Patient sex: M
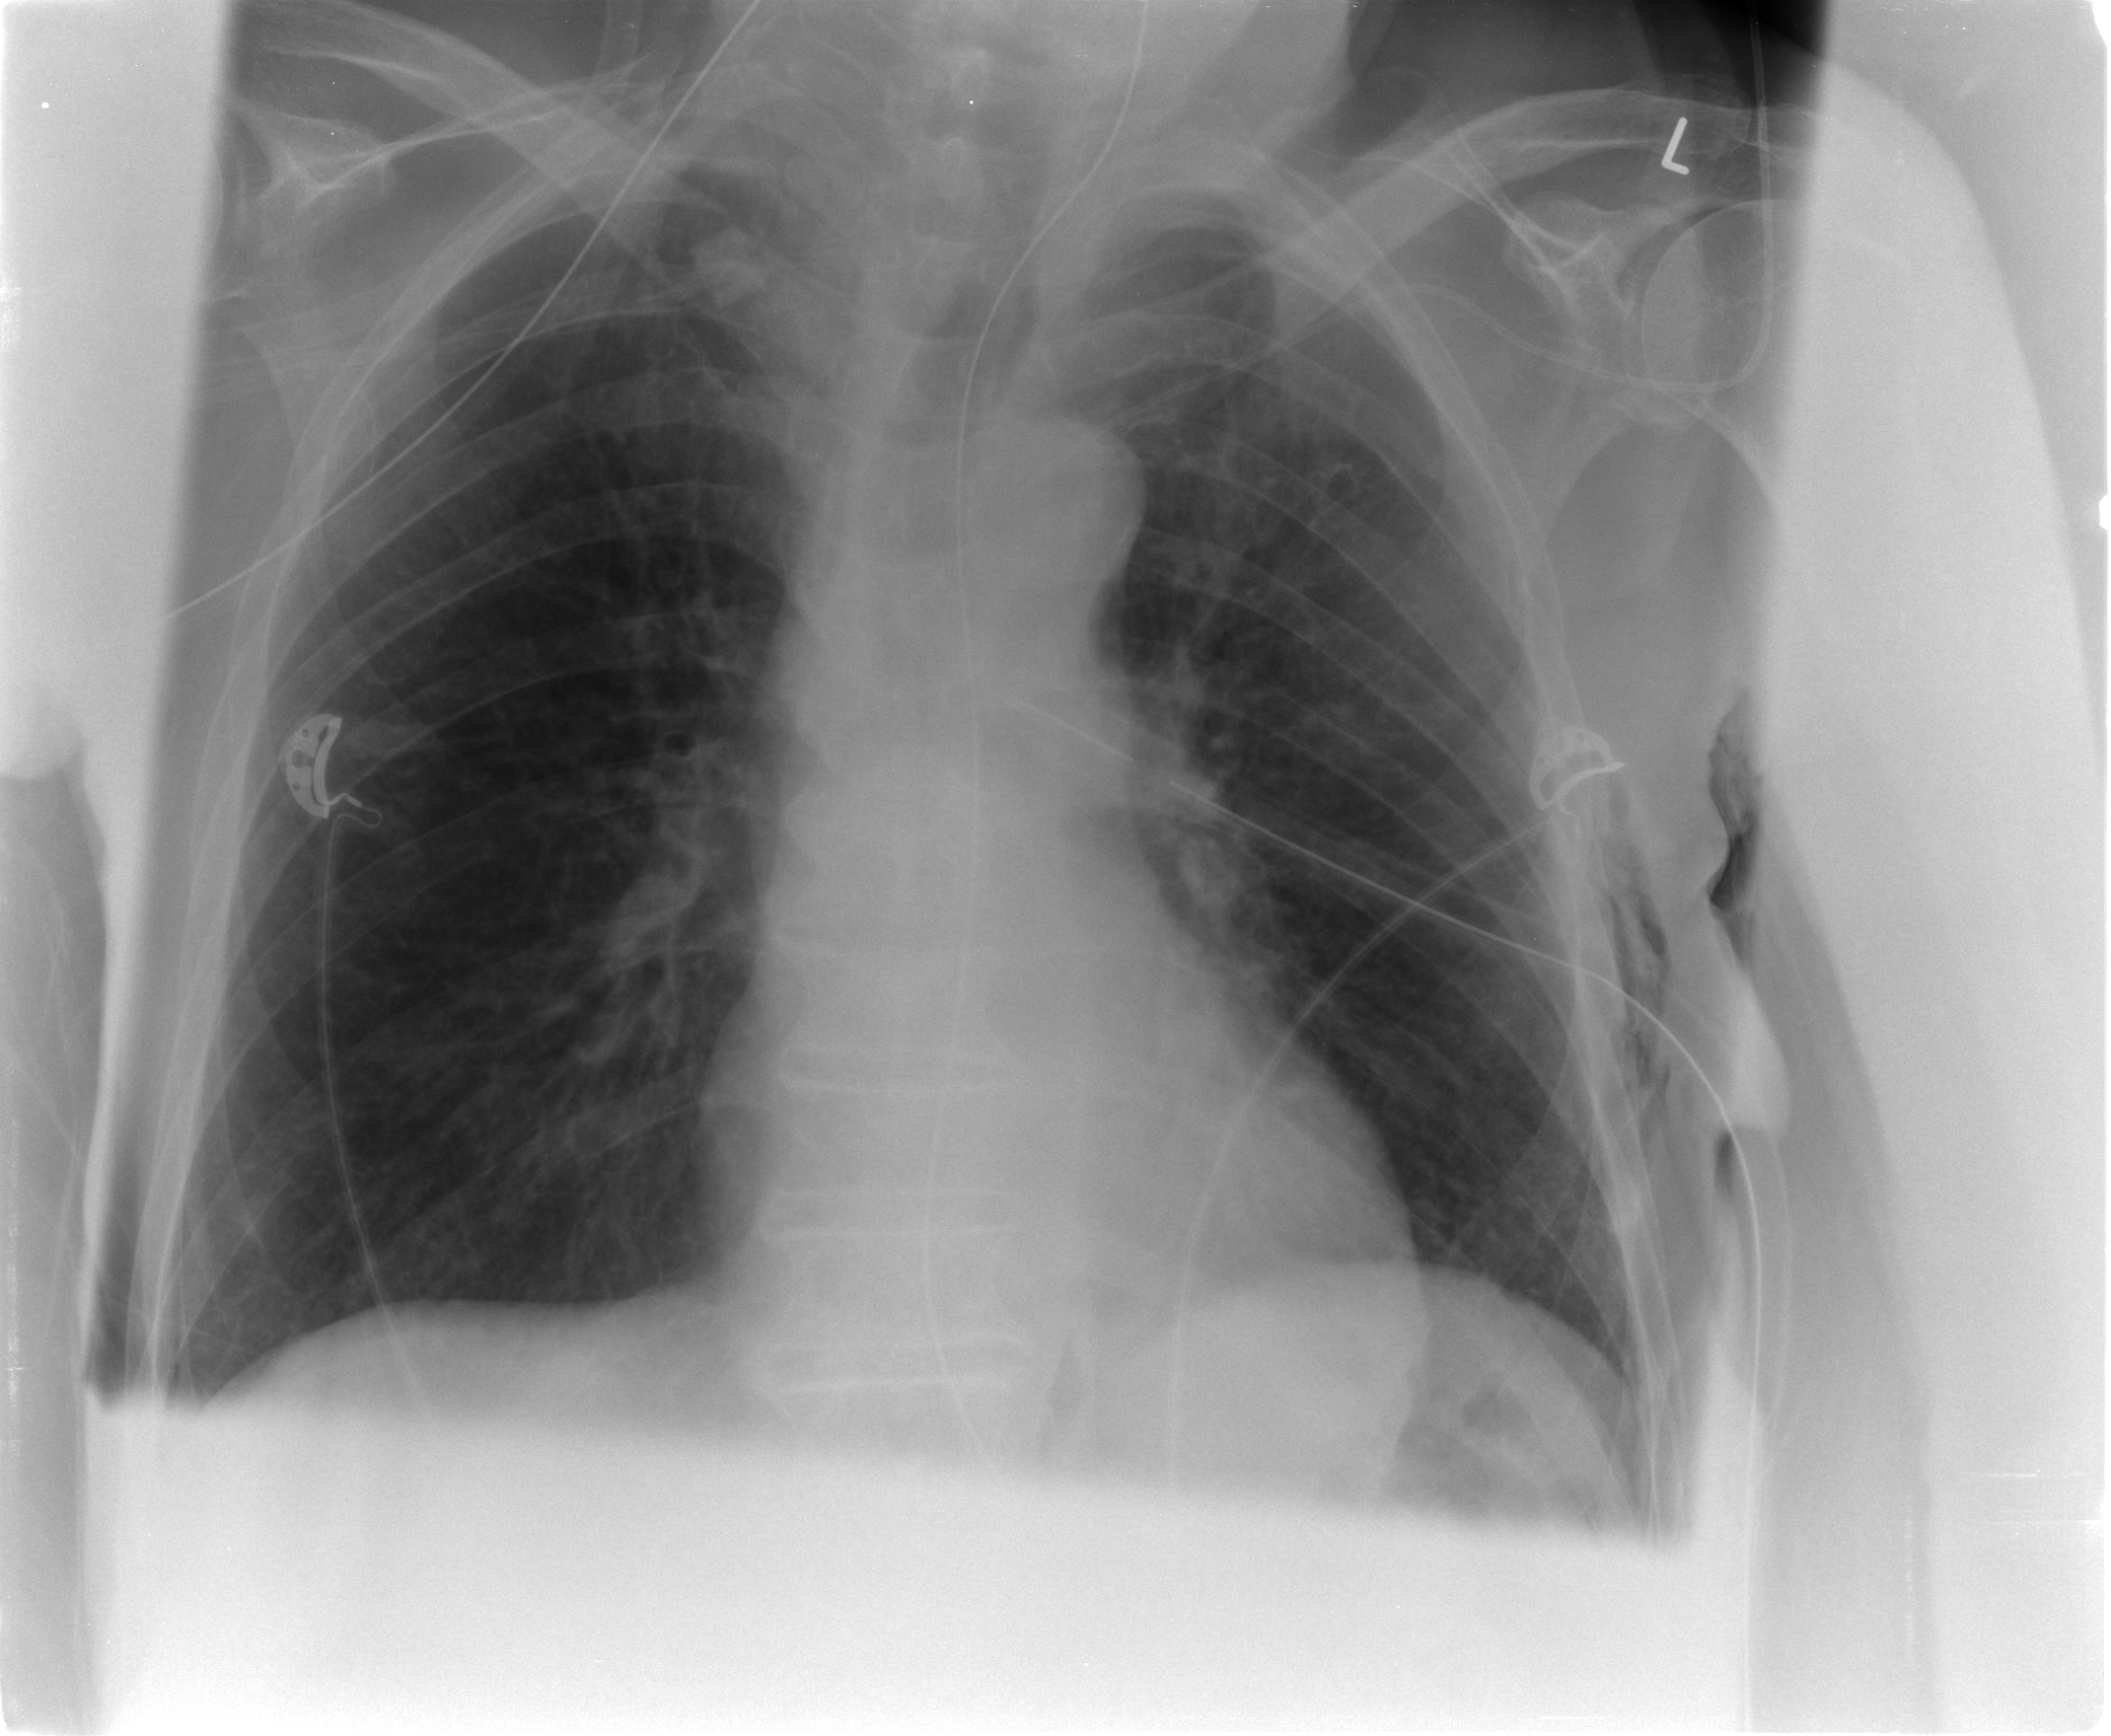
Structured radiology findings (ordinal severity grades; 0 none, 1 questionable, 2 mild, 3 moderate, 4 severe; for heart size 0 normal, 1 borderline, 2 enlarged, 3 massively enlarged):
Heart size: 0
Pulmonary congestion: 0
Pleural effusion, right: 0
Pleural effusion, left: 2
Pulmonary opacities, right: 0
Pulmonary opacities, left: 0
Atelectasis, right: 0
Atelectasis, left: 2